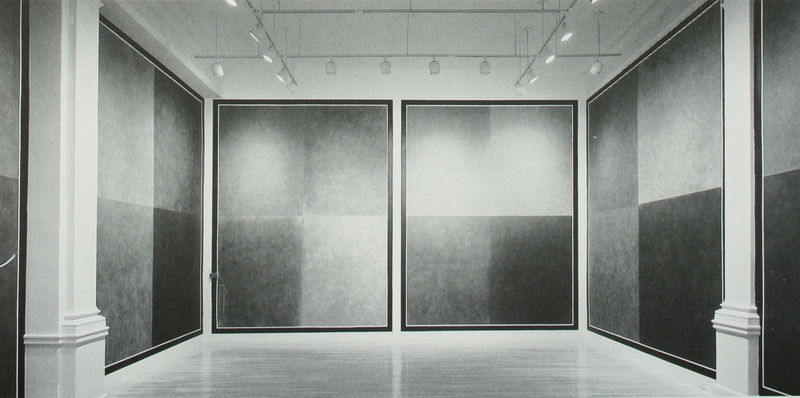
Titel: Installation Lawrence Oliver Gallery, Philadelphia
Künstler: Sol Lewitt
Schlagwörter: dunkel, gemälde, schatten, weiß, grau, hell, lampen, licht, lichter, pfeiler, raum, schwarz, säulen, zimmer, rahmen, sockel, spiegelung, boden, decke, perspektive, fußboden, abstrakt, leer, modern, beleuchtung, pilaster, scheinwerfer, vorsprung, glanz, foto, fotografie, rechtecke, wände, vier, kunst, ausstellung, kunstausstellung, ecken, quadrate, geometrisch, linoleum, rechteckig, museum, wandbild, graustufen, geometrie, lewitt, vierecke, installation, laminat, spots, strahler, lesiten, persüektive